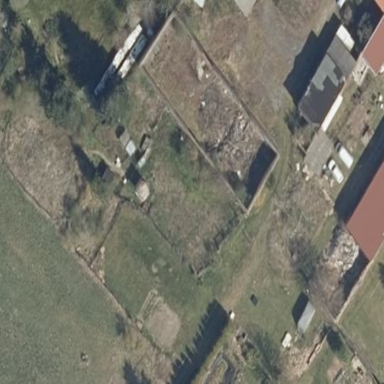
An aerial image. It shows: Ruins of building.